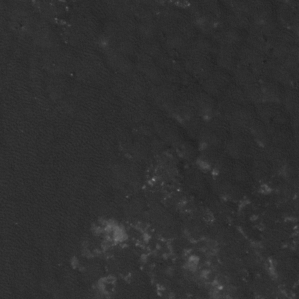
Label: non_frost